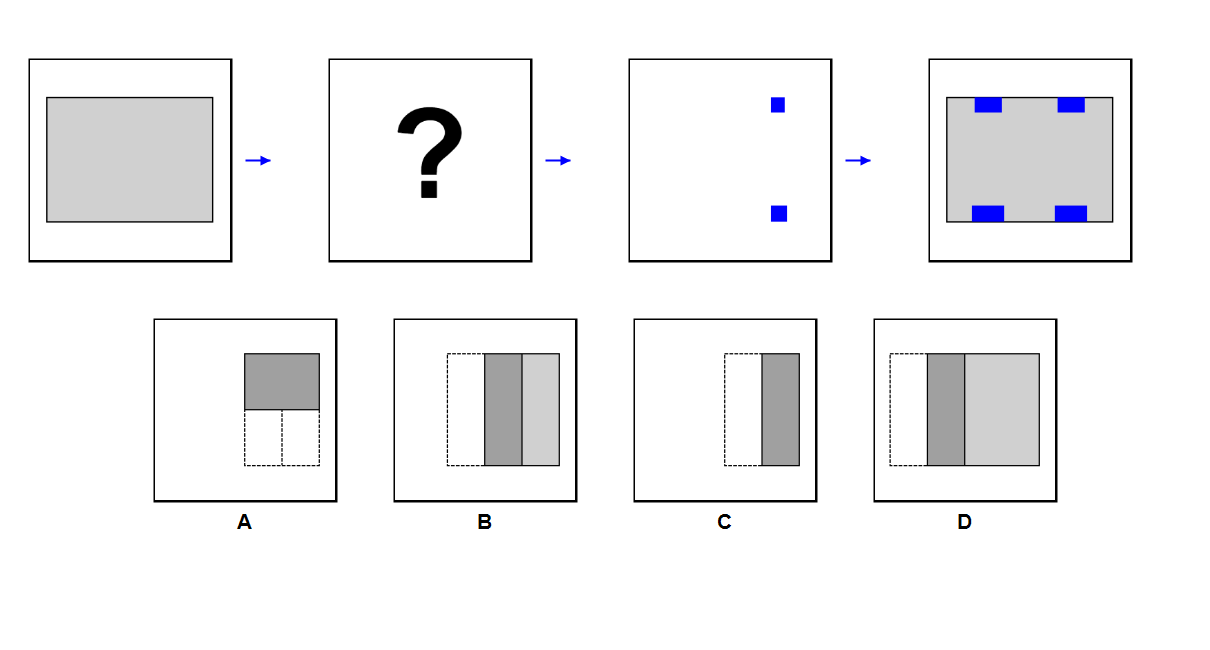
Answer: A